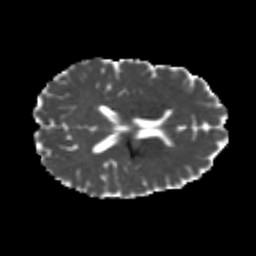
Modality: MD
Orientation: axial
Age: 25
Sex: female
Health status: healthy
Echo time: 0.074 s